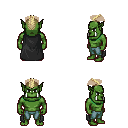
a pixel art fantasy rpg character, male body template, orc, green skin, black cape, teal pants, white blonde short mohawk hairstyle, four views (front, back, left, right), 2x2 character sprite sheet, small pixel art, hard edges, no anti-aliasing